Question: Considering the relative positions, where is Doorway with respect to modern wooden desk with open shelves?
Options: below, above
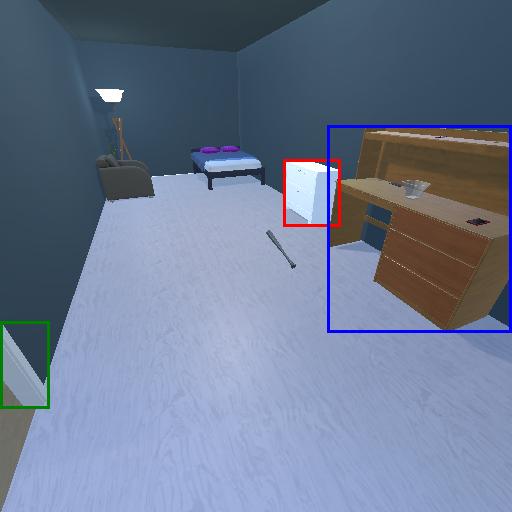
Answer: below